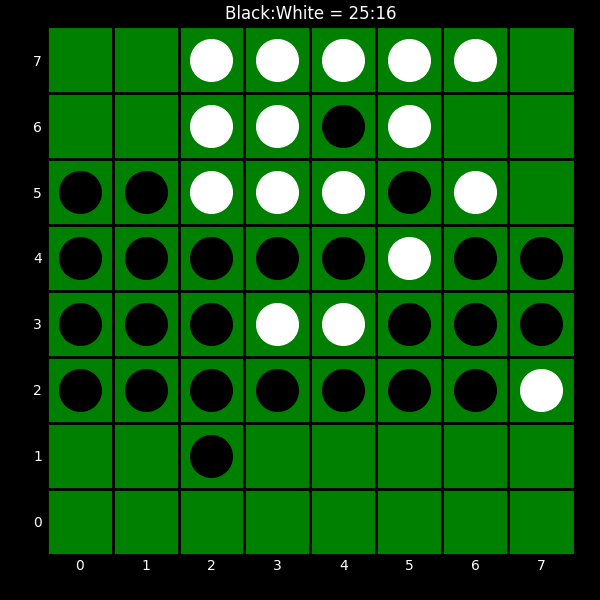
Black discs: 25
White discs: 16